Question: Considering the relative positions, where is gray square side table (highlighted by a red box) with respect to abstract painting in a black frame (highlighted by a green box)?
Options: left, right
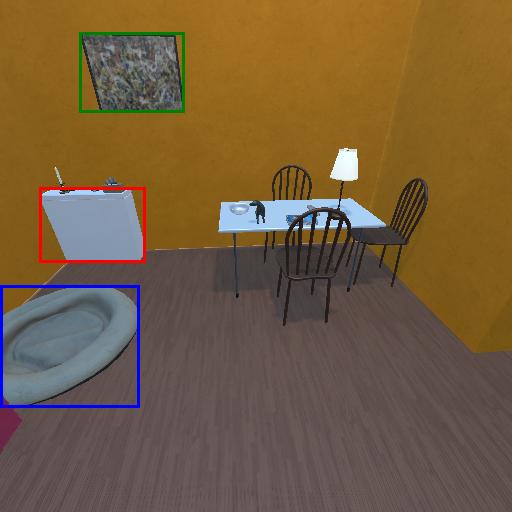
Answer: left